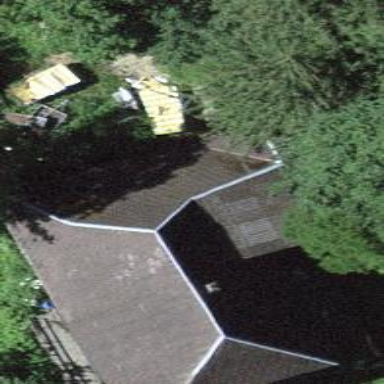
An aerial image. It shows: Farm building.